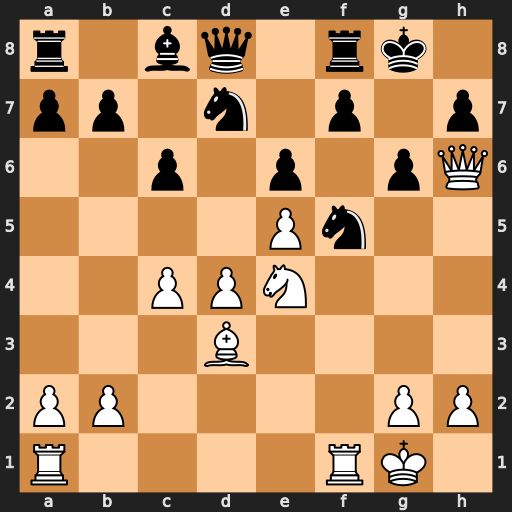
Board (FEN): r1bq1rk1/pp1n1p1p/2p1p1pQ/4Pn2/2PPN3/3B4/PP4PP/R4RK1
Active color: w
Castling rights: -
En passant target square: -
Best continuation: Rxf5 exf5 Ng5 Qxg5 Qxg5